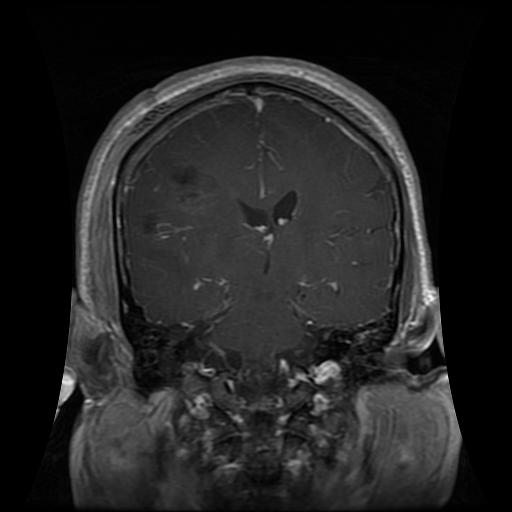
Label: glioma